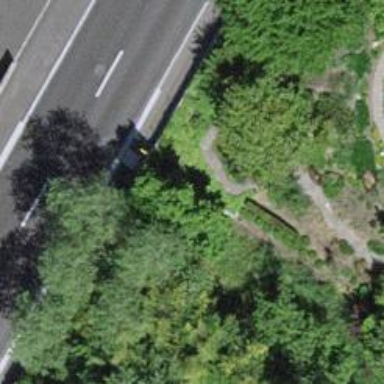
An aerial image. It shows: Bus stop with platform for public transport.